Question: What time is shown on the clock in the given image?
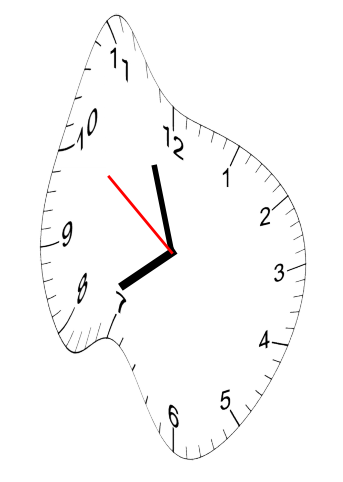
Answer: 07:56:51